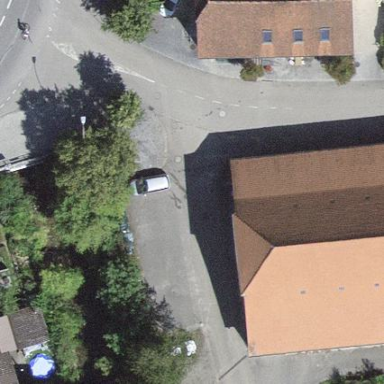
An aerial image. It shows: Parking area with fine gravel surface.